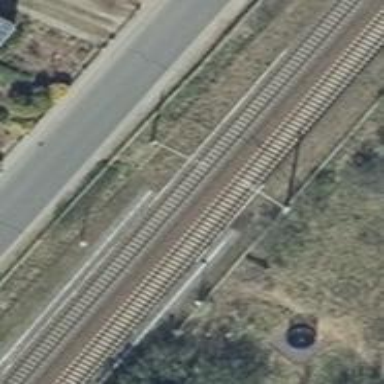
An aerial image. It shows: Platform edge at railway station.